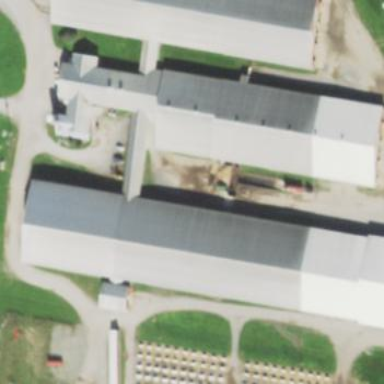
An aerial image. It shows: Farm auxiliary building.